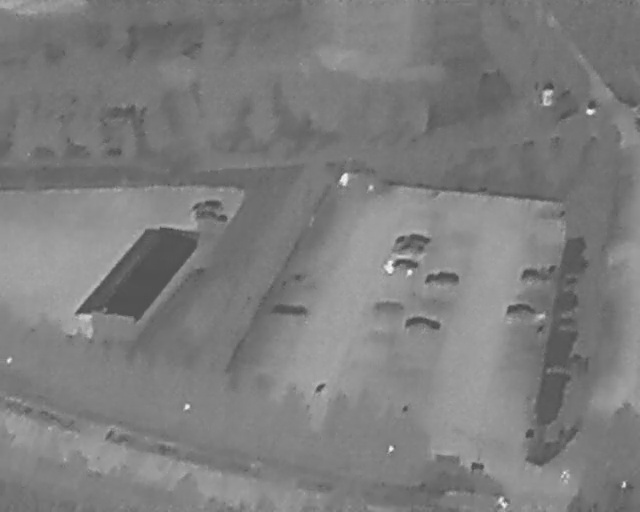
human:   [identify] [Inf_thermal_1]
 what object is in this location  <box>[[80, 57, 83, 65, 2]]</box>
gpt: <ref>1 medium car at the right</ref>